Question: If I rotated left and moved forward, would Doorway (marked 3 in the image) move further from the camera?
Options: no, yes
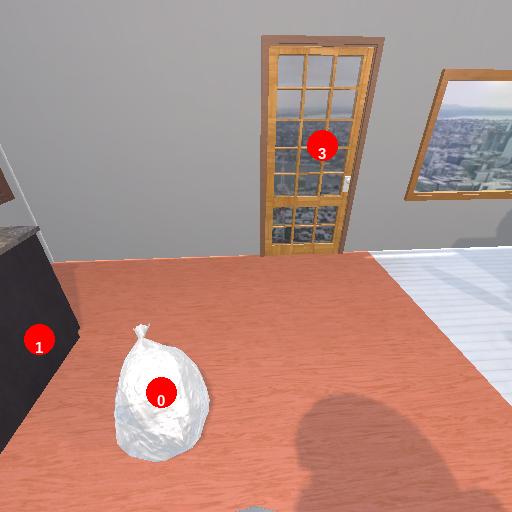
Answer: no